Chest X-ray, PA view. Patient: 29 years old, sex M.
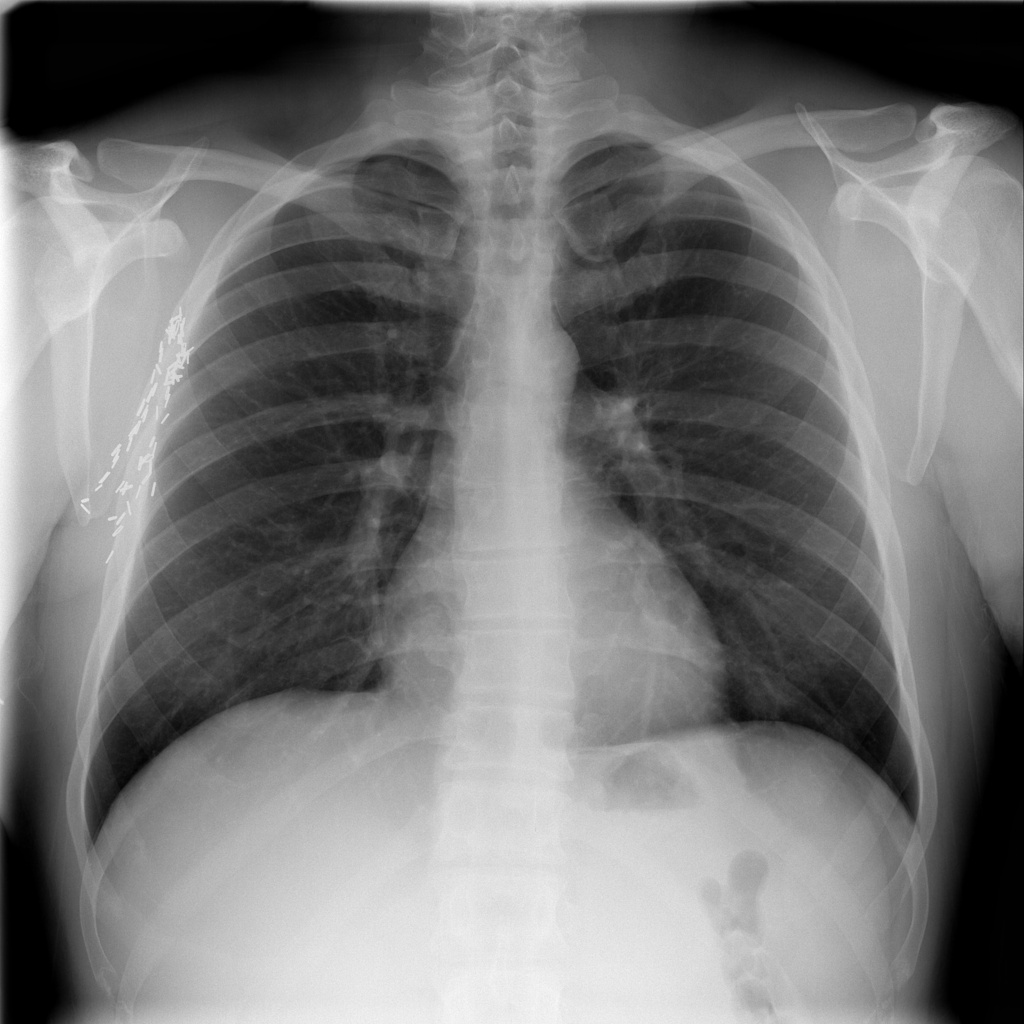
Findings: No Finding